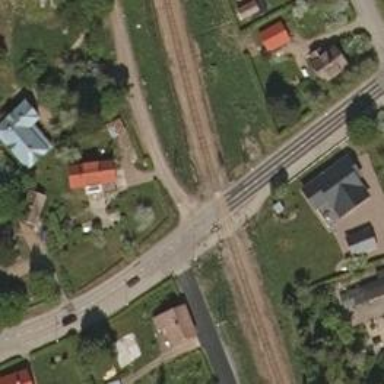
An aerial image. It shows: Level crossing with lights and saltire markings.